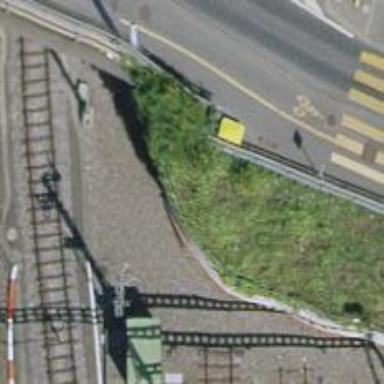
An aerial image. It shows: Retaining wall.